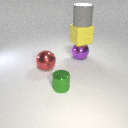
large red metal sphere in front of large purple metal sphere